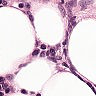
Metastatic tissue present: no